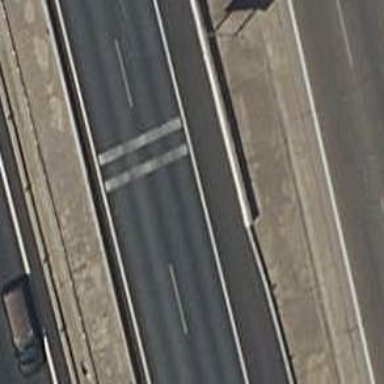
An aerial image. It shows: Traffic calming measure in place: rumble strips.